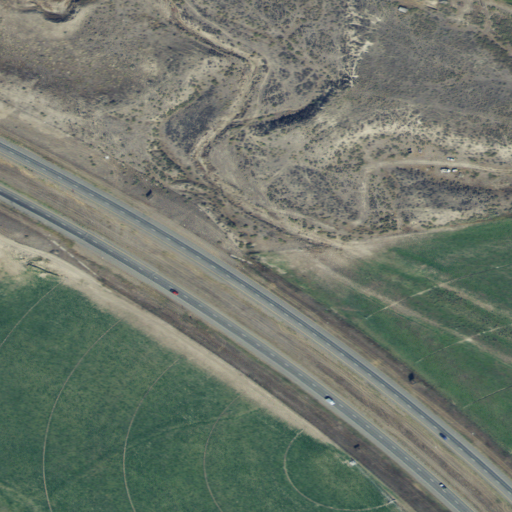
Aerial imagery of valley in Montana named Mud Spring Gulch containing grassland, pasture, medium intensity development, low intensity development, and open development